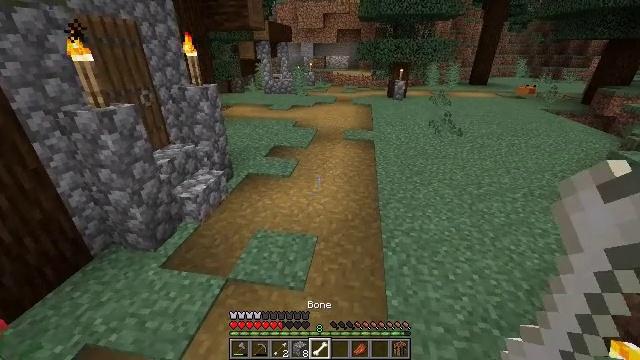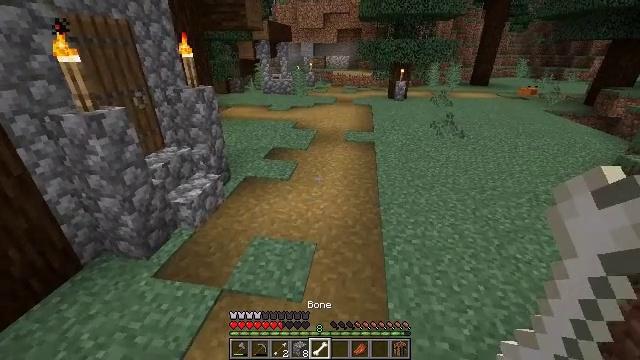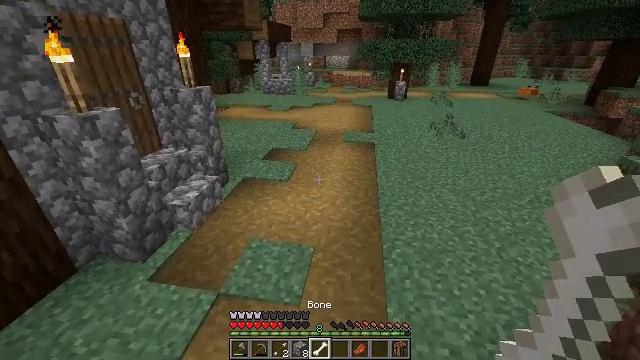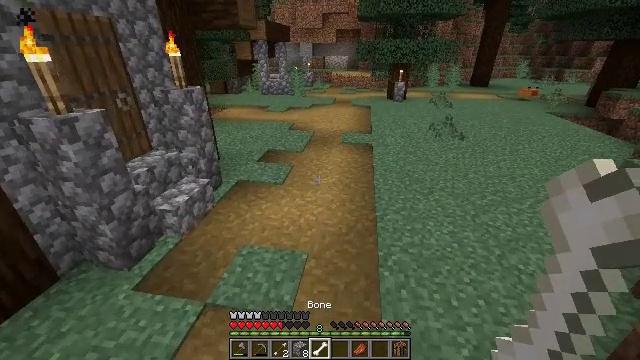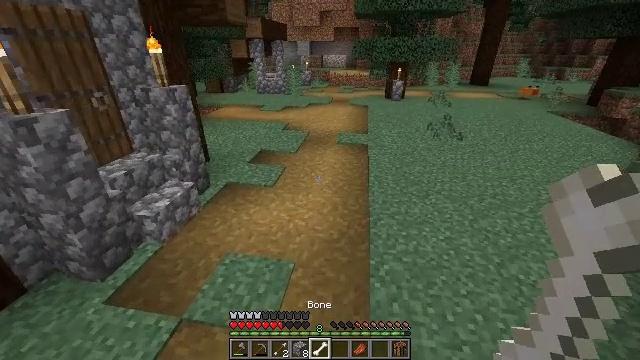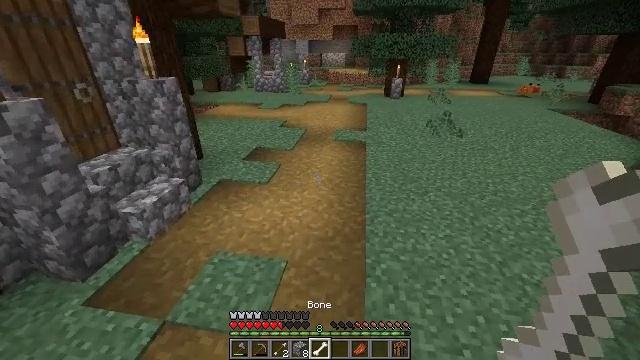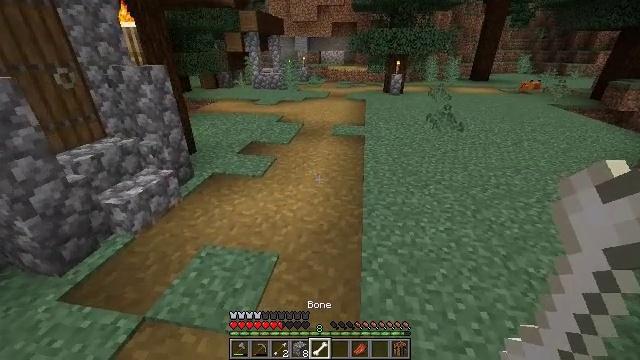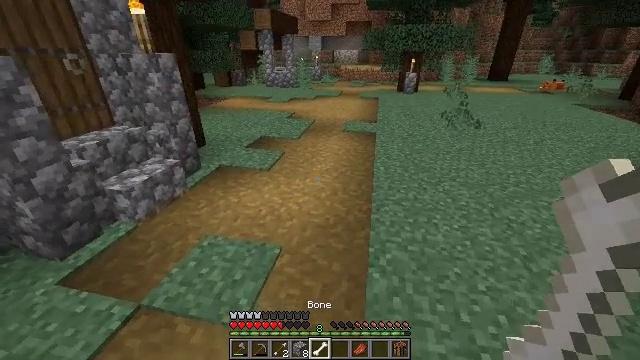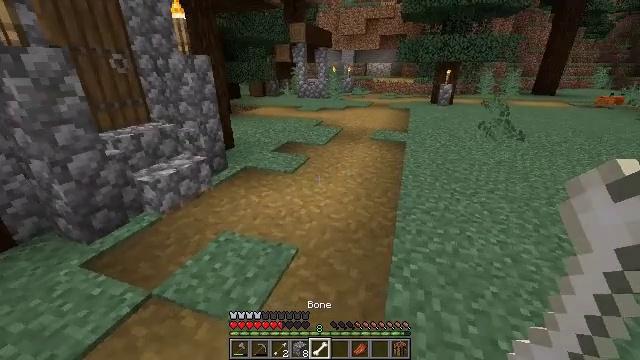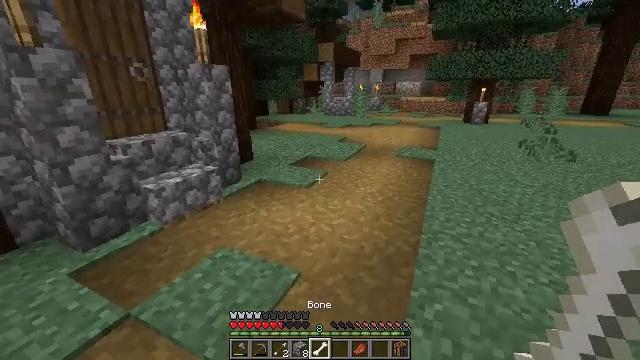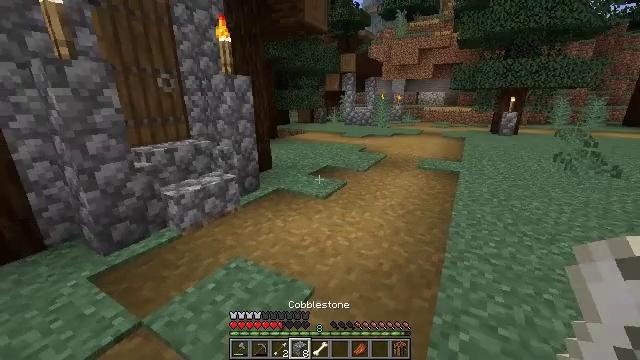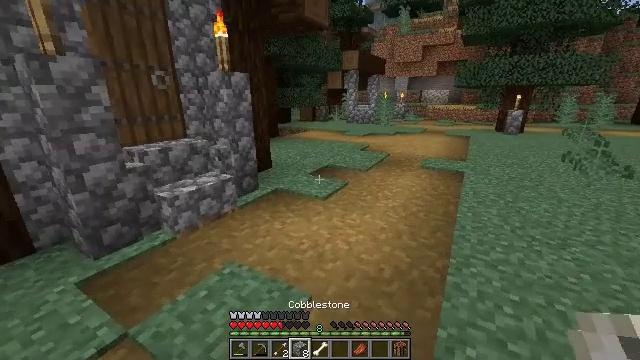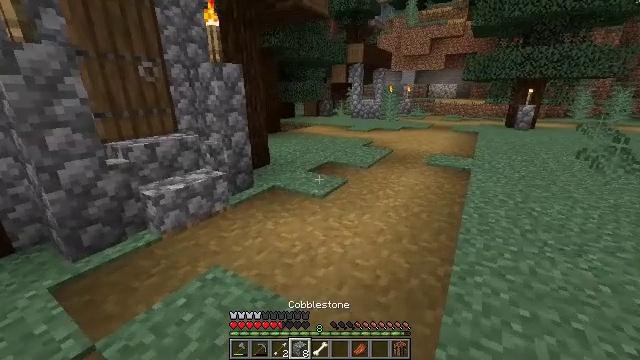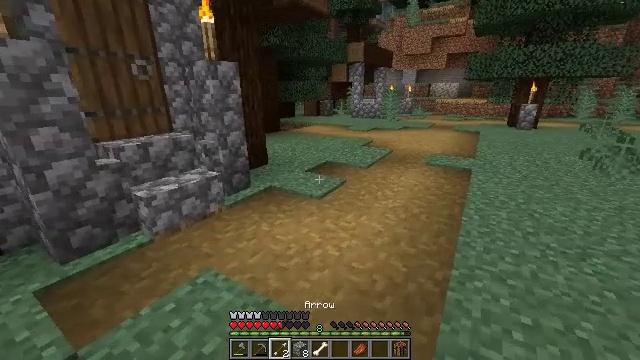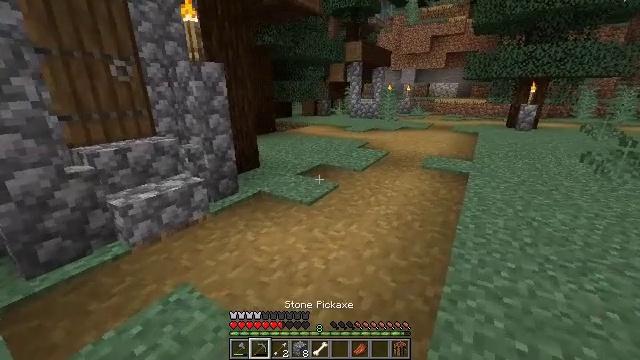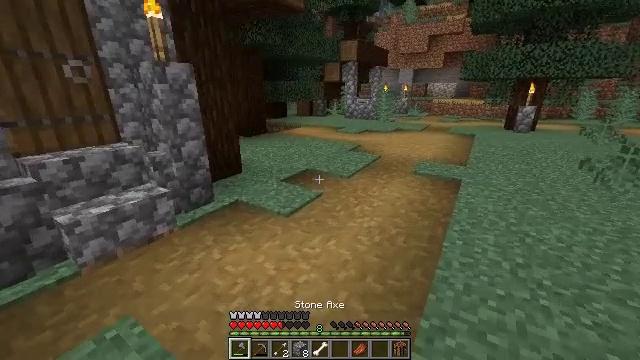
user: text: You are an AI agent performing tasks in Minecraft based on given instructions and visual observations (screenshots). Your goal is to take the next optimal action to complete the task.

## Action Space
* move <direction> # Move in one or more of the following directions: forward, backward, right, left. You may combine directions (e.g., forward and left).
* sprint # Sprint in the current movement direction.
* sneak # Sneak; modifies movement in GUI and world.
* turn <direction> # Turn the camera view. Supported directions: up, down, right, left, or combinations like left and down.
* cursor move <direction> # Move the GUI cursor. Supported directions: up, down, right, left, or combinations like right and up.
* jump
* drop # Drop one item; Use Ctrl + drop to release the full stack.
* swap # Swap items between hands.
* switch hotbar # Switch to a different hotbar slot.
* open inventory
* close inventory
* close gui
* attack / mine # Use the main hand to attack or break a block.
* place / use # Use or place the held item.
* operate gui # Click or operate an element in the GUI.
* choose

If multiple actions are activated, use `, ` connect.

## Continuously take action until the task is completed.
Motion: motion action
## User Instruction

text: Open the furnace and bake a potato.
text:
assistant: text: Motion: move forward
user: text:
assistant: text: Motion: move forward and move right
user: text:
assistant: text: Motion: move forward and move right
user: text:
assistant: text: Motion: move forward and move right
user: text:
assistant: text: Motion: move forward and move right
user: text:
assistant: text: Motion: move forward and move right
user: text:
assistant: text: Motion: move forward and move right, turn left
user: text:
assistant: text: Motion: move forward, turn left and up
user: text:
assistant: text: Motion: move forward, turn left and up
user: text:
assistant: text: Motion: move forward, turn left and up
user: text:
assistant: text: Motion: move forward and move right
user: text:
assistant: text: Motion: move forward and move right, turn left and down
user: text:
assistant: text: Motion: move forward and move right
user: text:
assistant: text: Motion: move forward and move right
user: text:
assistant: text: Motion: move forward and move right
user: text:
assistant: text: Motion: move forward and move right
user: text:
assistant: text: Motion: move forward and move right, turn left
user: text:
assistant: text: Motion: move forward and move right, turn left and up
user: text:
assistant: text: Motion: move forward and move right, turn left and up
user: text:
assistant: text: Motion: move forward and move right, turn left and up
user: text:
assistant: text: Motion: move forward and move right, turn left and up
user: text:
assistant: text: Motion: move forward
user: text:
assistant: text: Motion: no_op
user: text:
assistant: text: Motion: no_op
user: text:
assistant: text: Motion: no_op
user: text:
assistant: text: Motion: move forward and move left, turn left and up
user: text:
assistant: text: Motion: move forward and move left, turn left and up
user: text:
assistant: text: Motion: move forward and move left, turn left and up
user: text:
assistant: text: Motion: move forward
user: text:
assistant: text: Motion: move forward, turn up